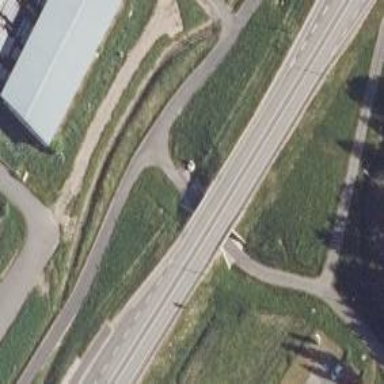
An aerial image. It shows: Asphalt cycleway.